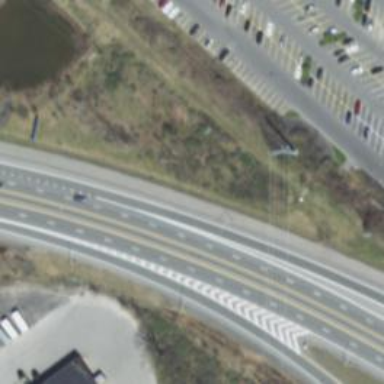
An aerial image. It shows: Trunk link highway with asphalt surface.